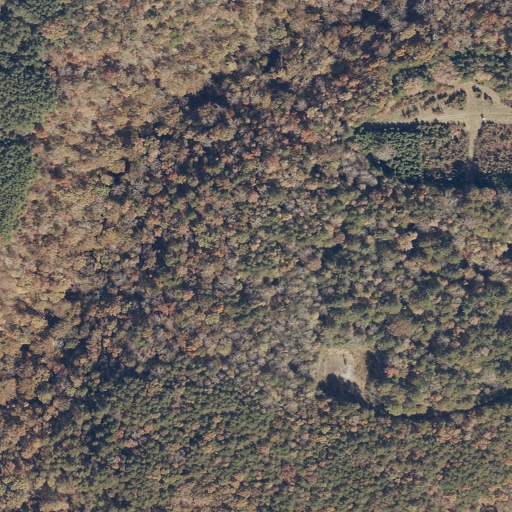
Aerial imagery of plain(s) in Alabama named Flatwoods containing deciduous forest, evergreen forest, mixed forest, pasture, shrub, and medium intensity development